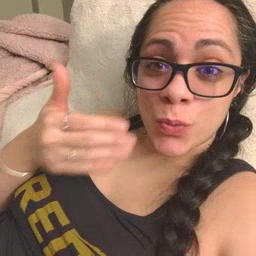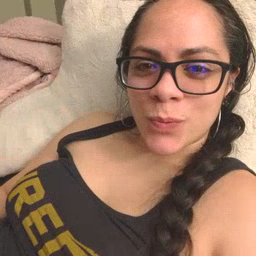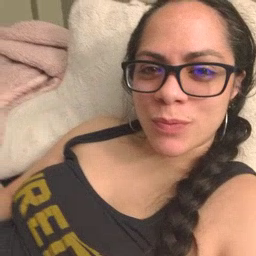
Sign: room